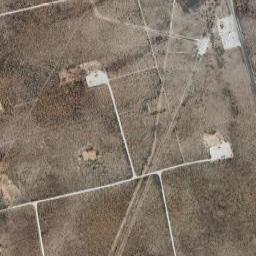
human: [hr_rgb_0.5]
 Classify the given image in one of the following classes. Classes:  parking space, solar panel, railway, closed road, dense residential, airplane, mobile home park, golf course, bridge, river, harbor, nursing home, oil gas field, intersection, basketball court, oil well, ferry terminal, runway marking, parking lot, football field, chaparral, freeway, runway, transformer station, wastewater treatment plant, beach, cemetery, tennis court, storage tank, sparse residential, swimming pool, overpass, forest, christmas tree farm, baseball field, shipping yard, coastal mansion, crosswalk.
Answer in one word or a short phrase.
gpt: oil gas field